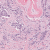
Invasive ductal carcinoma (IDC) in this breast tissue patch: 1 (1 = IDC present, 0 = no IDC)